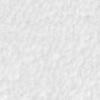
Label: no_change